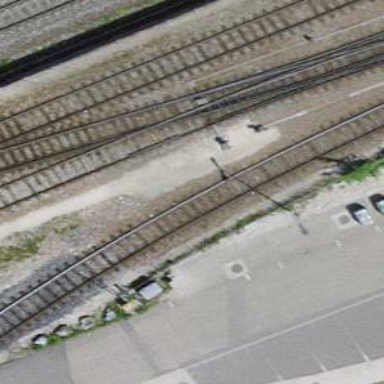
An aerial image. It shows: Single-track spur railway line.